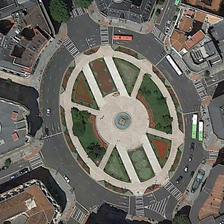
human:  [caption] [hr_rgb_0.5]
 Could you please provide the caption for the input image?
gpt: many buildings and several green trees are around an oval square .

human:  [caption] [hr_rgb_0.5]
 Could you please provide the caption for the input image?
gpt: many buildings and several green trees are around an oval square .

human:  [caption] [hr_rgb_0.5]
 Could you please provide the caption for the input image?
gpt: many buildings and several green trees are around an oval square .

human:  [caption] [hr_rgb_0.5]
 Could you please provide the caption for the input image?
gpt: many buildings and several green trees are around an oval square .

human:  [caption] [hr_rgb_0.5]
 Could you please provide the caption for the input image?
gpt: many buildings and several green trees are around an oval square .